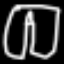
Label: pants